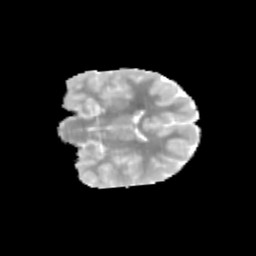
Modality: MD
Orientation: coronal
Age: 9
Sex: male
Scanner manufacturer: siemens
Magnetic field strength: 3 T
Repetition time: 3.8 s
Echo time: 0.07 s